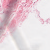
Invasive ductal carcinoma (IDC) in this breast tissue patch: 0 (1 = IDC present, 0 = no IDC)